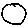
Label: circle